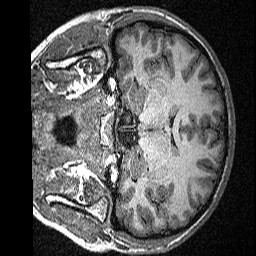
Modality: T1w
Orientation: coronal
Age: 24
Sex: female
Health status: healthy
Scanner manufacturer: siemens
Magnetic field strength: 3 T
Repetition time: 2.3 s
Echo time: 0.00298 s